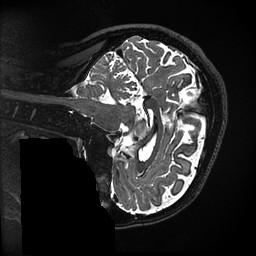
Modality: T2w
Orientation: sagittal
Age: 35
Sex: male
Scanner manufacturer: ge
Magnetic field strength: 3 T
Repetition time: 3.202 s
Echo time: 0.06596 s